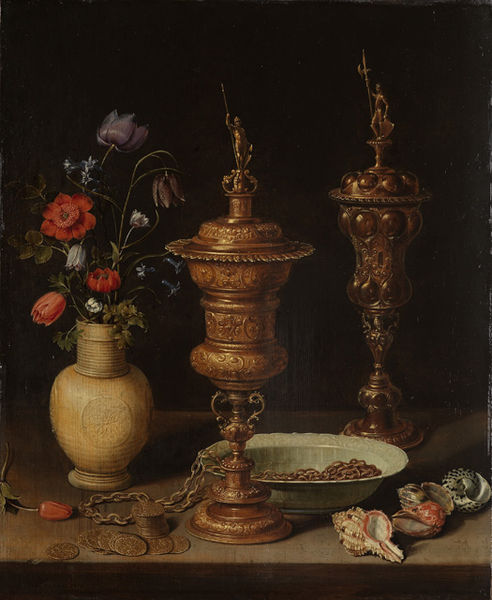
Titel: Stilleben mit Blumen und Goldpokalen
Künstler: Clara Peeters
Standort: Karlsruhe
Institution: Staatliche Kunsthalle Karlsruhe
Schlagwörter: berg, blau, blätter, dunkel, fuß, gemälde, mann, schatten, weiß, gelb, grün, komposition, ocker, blume, blumen, braun, hell, hintergrund, licht, schmuck, schwarz, tisch, blüte, blüten, rose, rot, beige, malerei, muster, ornament, alt, barock, mensch, schale, schüssel, silber, sockel, teller, tod, bild, holland, niederlande, spiegel, öl, zweige, boden, figur, gold, kelch, stehend, drei, pflanze, kontrast, renaissance, amphoren, krug, statue, stilleben, stillleben, ton, vase, orang, blumenvase, zwei, kette, lila, violett, rand, figuren, ölgemälde, lanze, dekoration, tulpen, kaffee, realistisch, glanz, ornamente, verzierung, metall, strauss, vasen, bronze, edel, ölfarbe, liegend, blumenstrauß, tulpe, becher, schimmer, stileben, vanitas, schild, deckel, gefäß, memento mori, messing, vergänglichkeit, porzellan, geld, porzellanschale, schälchen, mohn, mohnblumen, kupfer, ketten, ölmalerei, lilie, ritter, sieg, karaffe, skulpturen, drechseln, krüge, mittelalter, krieger, naturmorte, hellebarde, reichtum, lanzen, muschel, chiaroscuro, hermes, golden, muscheln, pokal, schnecke, nelken, schnecken, carpe diem, prunk, heilig, bohnen, gefäße, athene, shwarz, kelche, schneckenhaus, blech, glieder, kostbar, deckelpokal, georg, frisch, getrieben, münze, getöpfert, glockenblume, glockenblumen, gouache, pokale, barrok, münzen, schachbrettblume, bronzen, mohnblume, veritas, tissch, kettenglieder, galnz, schneckenhäuser, chale, stappel, bulmen, duester, 3, glockenbume, metallpokal, peeters, trinkkelche mit blumenvase, seladon, branze, gold pokal, gole, münczen, niederlange, schachblume, tulpeb, obladen, tukpe